Field crop: tomato
Growth stage: 1
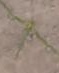
Species: cyperus